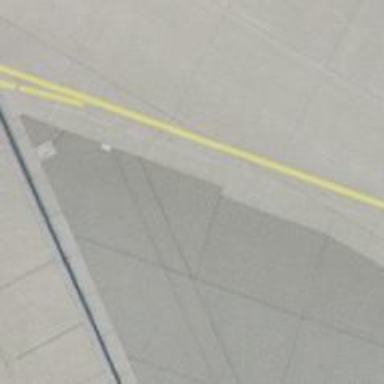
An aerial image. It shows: View of taxiway at the airport.